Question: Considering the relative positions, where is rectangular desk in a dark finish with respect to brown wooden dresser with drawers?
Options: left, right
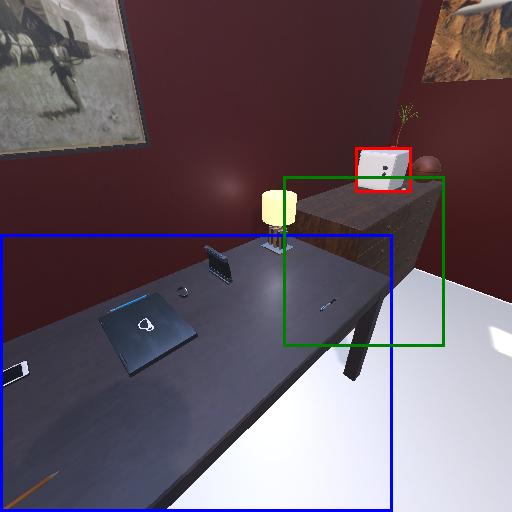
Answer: left